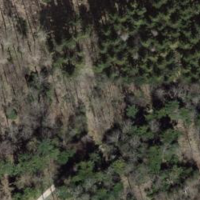
EUNIS habitat code: 41
Species observed at this site:
Urtica dioica